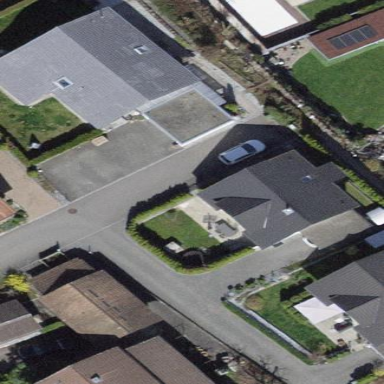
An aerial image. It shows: White building with gabled grey roof.